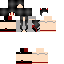
A female human skin with dark skin, wearing brown helmet dressed in a blue hoodie and black pants, featuring a closed mouth.